Interaction volume radius: 10 \u00c5
Interaction volume height: 15 \u00c5
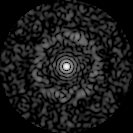
Disorder parameter: 0.8794